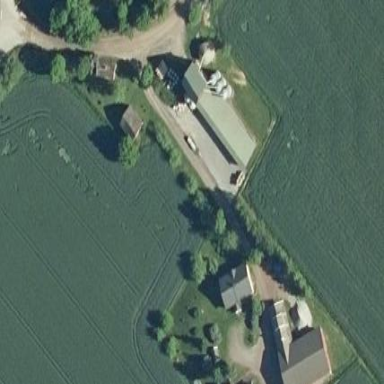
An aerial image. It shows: Farmyard area.